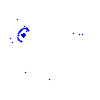
Particle: pion